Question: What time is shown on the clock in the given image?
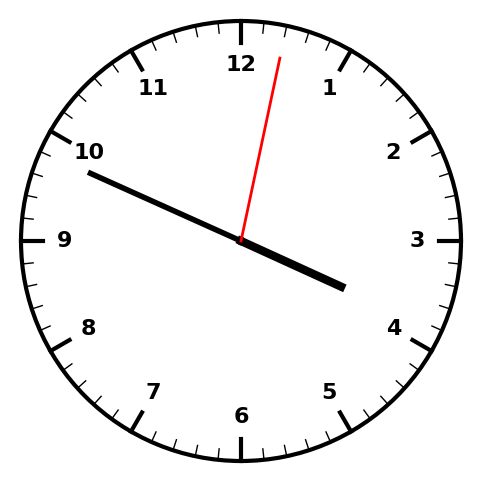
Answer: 03:49:02